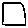
Label: square